Question: In my booking system I have three tables: tbl_times with all the times. tbl_client with all the clients and tbl_app with all the booked appointments.
I want to write SQL to display ALL the times from tbl_times together with the clients names for the times that are booked for a certain doctor on a certain date.
See picture for what I want to display (the yellow appointment times).
I have this code now, but it displays the times that are booked and not all the times.
'''
conn.Open();
string sql = "SELECT tbl_app.time, tbl_client.clientname FROM tbl_app, tbl_client WHERE tbl_app.date = '2014-05-05' AND tbl_app.drId = '4' AND tbl_client.clientId = tbl_app.clientId";
DataSet ds = new DataSet();
DataTable dt = new DataTable();
NpgsqlDataAdapter da = new NpgsqlDataAdapter(sql, conn);
ds.Reset();
da.Fill(ds);
dt = ds.Tables[0];
GridView1.DataSource = dt;
GridView1.DataBind();
'''
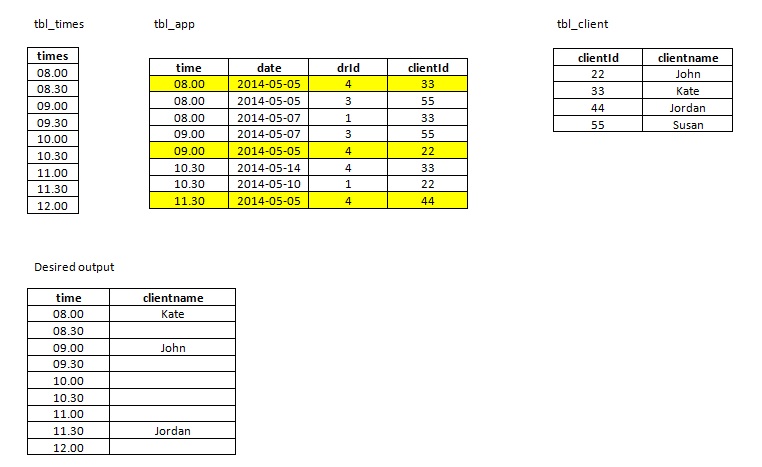
Answer: Try like this
'''
select t.times,
ISNULL(tc.clientname,'') as clientname
from tbl_times t
left join tbl_app ta
on t.times = ta.times
and ta.date = '2014-05-05' AND ta.drId = '4'
left join tbl_client tc
on ta.clientid = tc.clientid
'''